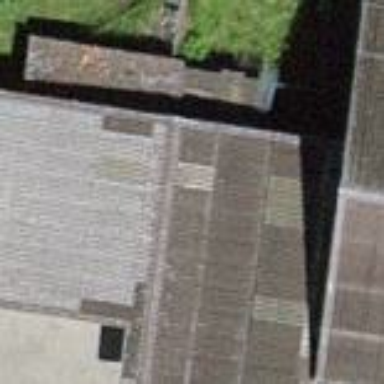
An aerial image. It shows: Garage.